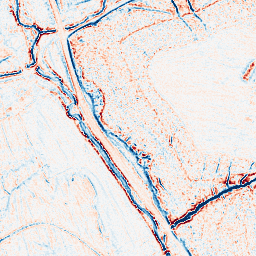
Category: edge_preserving
Decomposition family: anisotropic_diffusion
Decomposition parameters: iterations: 5
kappa: 30
gamma: 0.15
Upsampling method: linear_exact
Upsampling parameters: scale: 2
Upsampling scale: 2